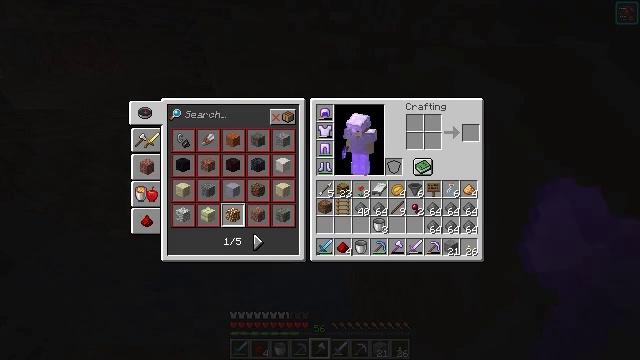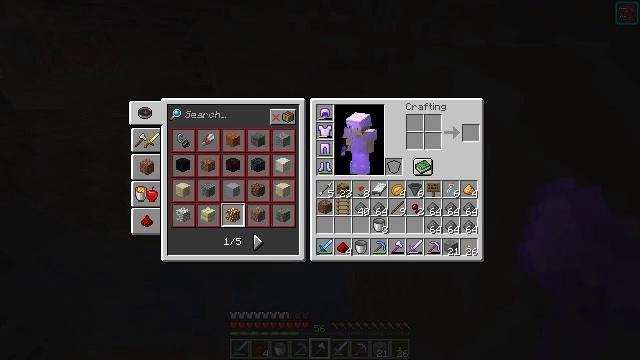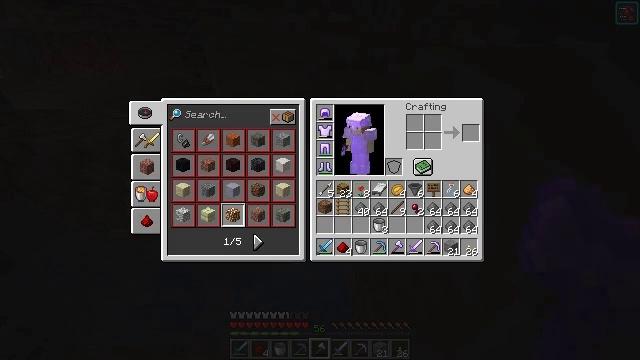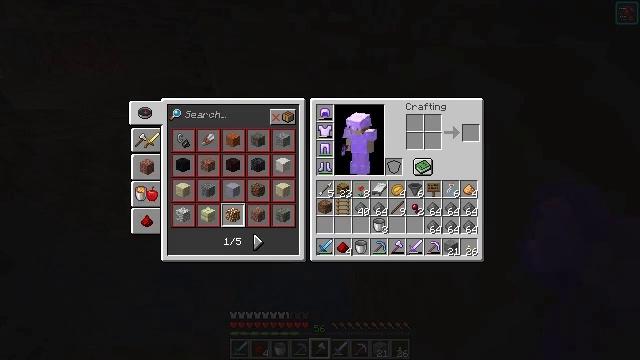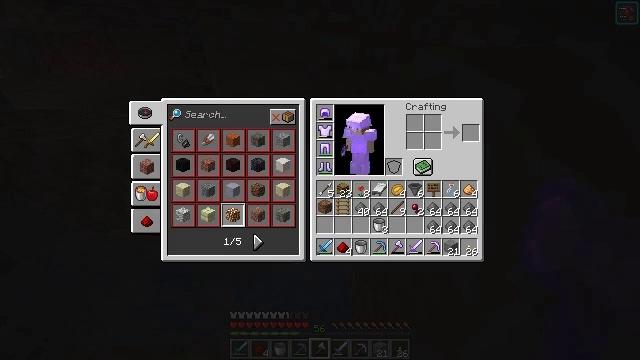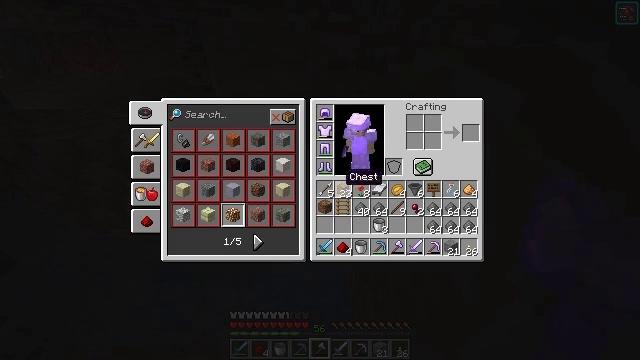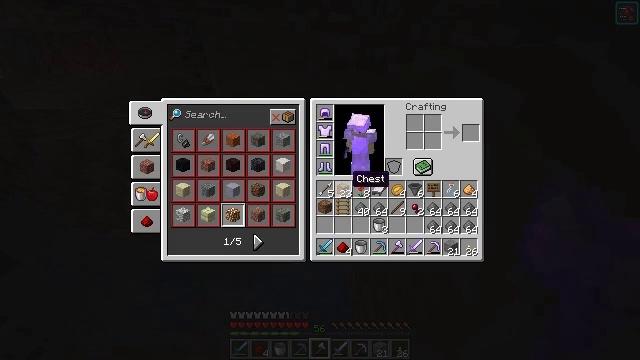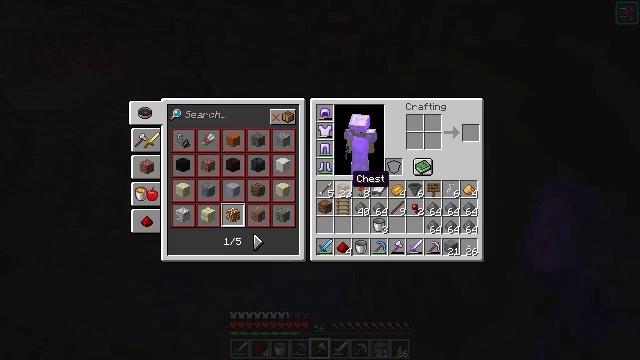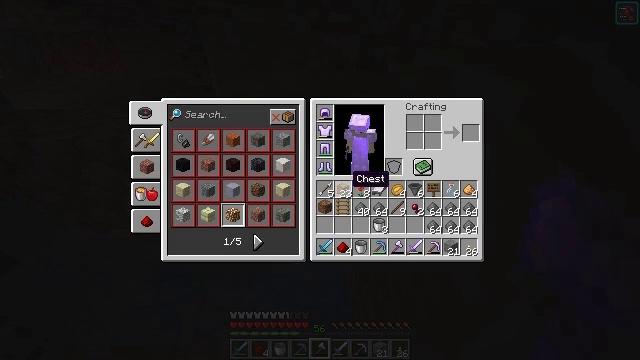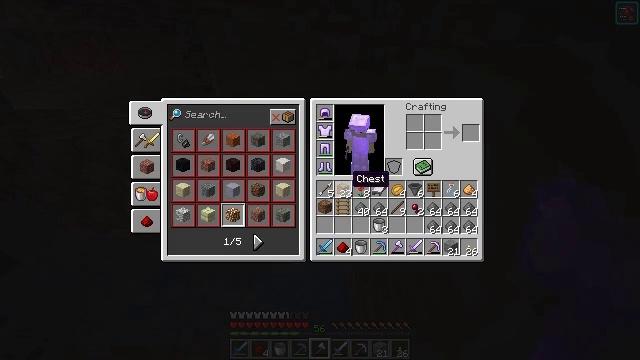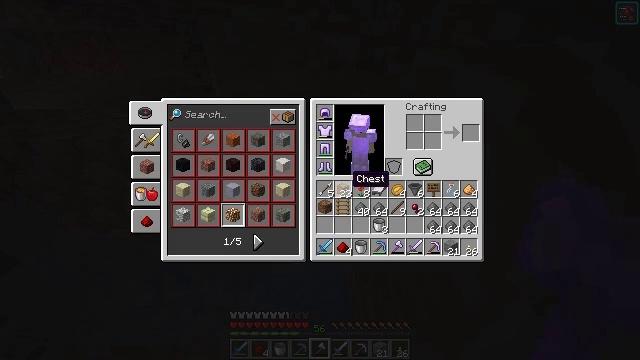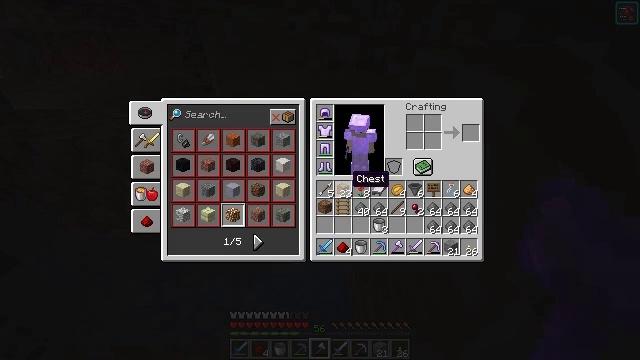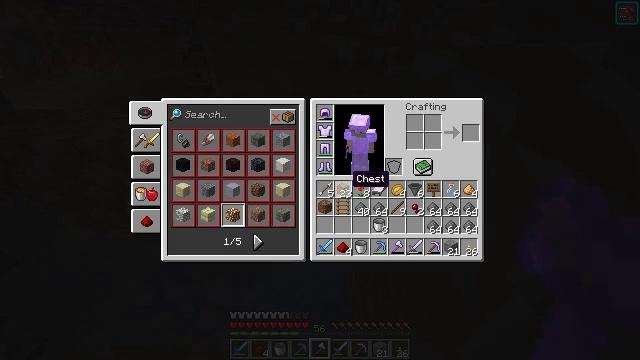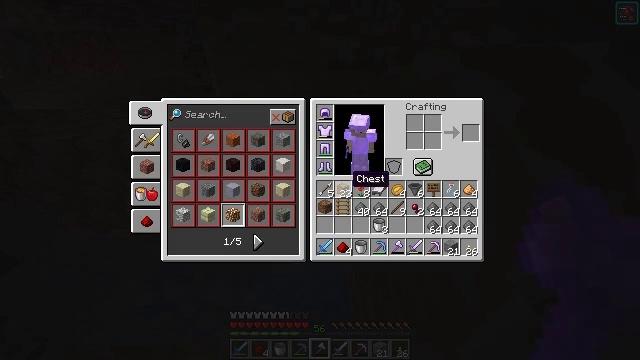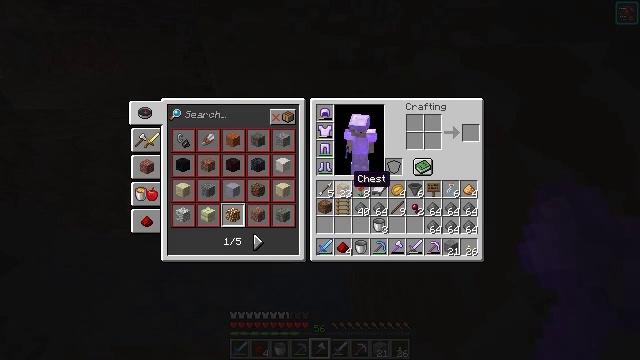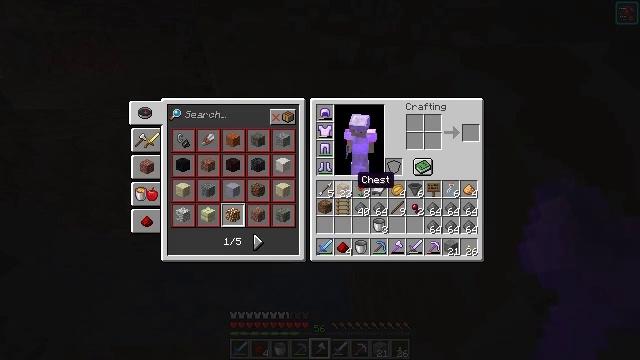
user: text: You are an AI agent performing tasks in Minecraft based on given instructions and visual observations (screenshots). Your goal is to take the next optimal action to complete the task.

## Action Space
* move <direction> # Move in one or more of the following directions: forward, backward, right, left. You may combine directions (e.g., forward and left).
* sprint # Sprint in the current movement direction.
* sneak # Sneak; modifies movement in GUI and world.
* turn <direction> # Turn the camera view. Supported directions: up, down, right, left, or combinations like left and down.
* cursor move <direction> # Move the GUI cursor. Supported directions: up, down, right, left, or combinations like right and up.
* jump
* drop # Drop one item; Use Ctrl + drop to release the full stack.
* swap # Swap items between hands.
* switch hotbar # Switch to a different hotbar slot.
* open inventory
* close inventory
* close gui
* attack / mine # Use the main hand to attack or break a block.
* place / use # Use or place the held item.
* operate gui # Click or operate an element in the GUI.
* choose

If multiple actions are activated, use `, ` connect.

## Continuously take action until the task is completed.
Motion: motion action
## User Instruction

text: Drop gunpowder.
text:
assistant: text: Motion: no_op
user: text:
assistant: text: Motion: no_op
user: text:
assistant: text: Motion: no_op
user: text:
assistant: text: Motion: cursor move right and down
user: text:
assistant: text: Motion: cursor move right and down
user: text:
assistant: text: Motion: cursor move right
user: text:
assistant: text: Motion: no_op
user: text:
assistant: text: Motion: no_op
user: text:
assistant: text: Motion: no_op
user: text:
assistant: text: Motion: no_op
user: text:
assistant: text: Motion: no_op
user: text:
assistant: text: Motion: no_op
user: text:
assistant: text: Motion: sprint
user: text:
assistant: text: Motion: sprint
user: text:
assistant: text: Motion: sprint
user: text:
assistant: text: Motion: sprint
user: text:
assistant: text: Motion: sprint
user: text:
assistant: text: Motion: sprint
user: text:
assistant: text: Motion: sprint
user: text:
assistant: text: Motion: sprint
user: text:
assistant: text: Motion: sprint
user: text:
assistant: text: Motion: sprint
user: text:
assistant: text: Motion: sprint, drop
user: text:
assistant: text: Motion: sprint, drop
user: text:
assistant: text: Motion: sprint, cursor move right, drop
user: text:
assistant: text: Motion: sprint
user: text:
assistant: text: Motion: sprint, drop
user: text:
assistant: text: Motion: sprint, drop
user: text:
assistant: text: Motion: sprint
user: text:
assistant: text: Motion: sprint, cursor move right